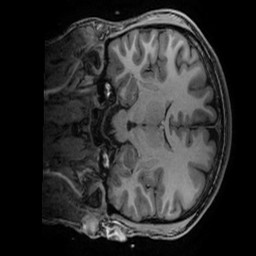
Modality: T1w
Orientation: coronal